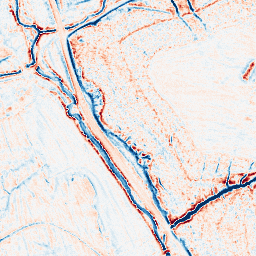
Category: edge_preserving
Decomposition family: anisotropic_diffusion
Decomposition parameters: iterations: 10
kappa: 50
gamma: 0.2
Upsampling method: sinc_blackman
Upsampling parameters: scale: 2
kernel_size: 16
Upsampling scale: 2